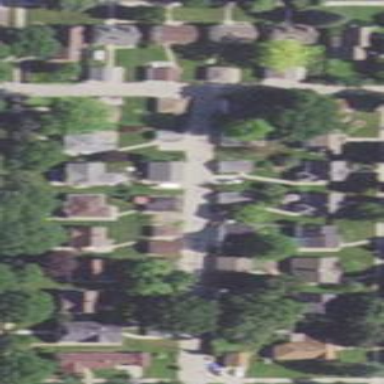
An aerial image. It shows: Sidewalk.